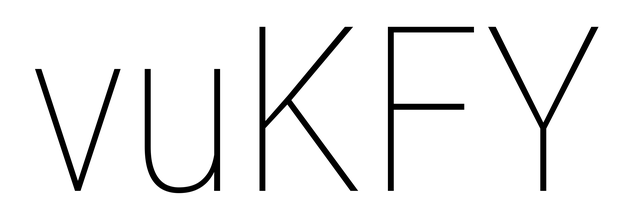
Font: Roboto_Condensed_Thin